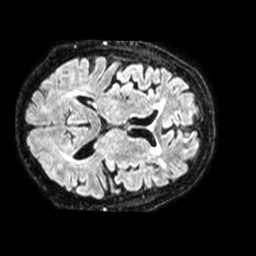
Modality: FLAIR
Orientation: axial
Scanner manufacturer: philips
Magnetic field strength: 1.5 T
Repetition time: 4.8 s
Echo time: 0.3301 s